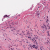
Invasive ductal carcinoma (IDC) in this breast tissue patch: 1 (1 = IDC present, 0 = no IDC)